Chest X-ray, AP view. Patient: 67 years old, sex M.
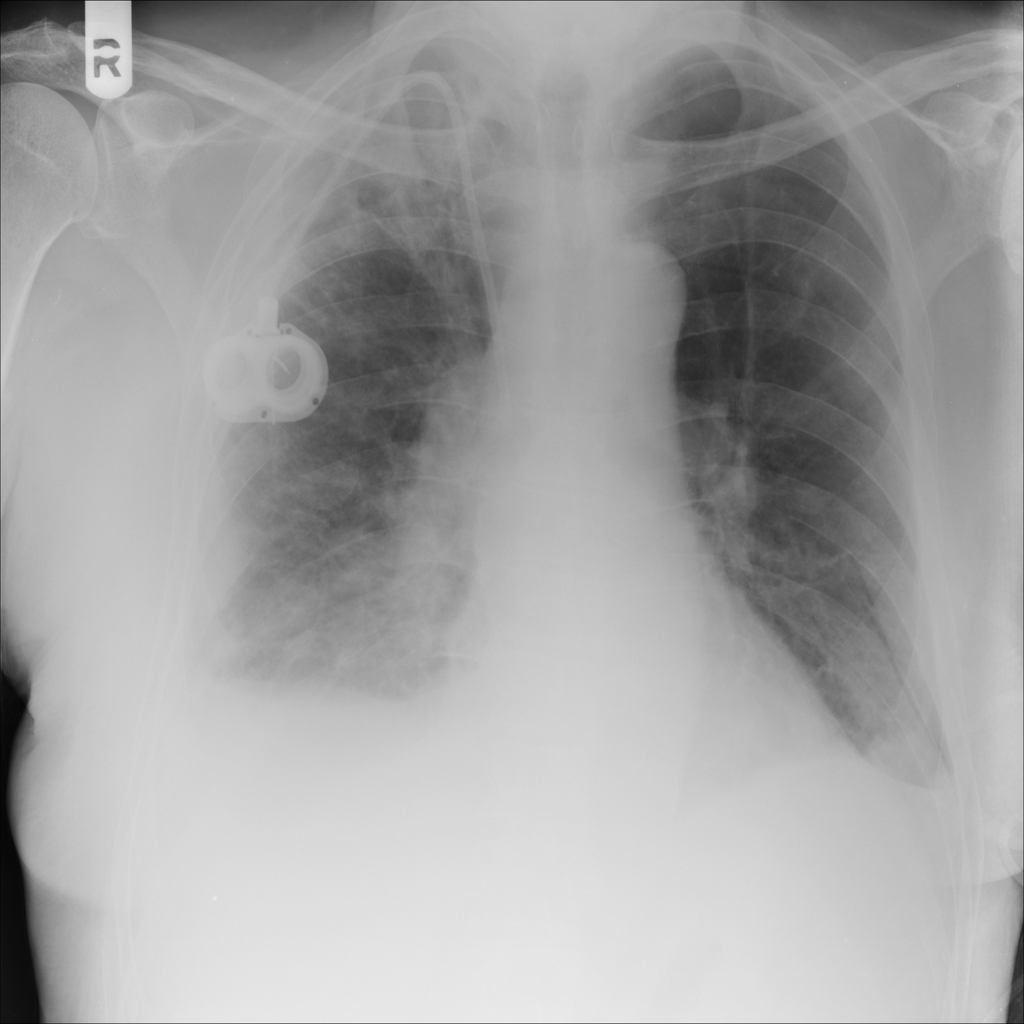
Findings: Infiltration